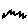
Label: zigzag